Question: Is it OK to have multiple elements in the element in a J2EE web app version 2.4 compliant web.xml like this:
'''
<filter-mapping>
<filter-name>SomeFilter</filter-name>
<url-pattern>*.htm</url-pattern>
<url-pattern>*.do</url-pattern>
</filter-mapping>
'''
I looked up the XSD "web-app_2_4.xsd" file from here : <URL>
and the definition looks like this:
'''
<xsd:complexType name="filter-mappingType">
<xsd:annotation>
<xsd:documentation>
some documentation here
</xsd:documentation>
</xsd:annotation>
<xsd:sequence>
<xsd:element name="filter-name"
type="j2ee:filter-nameType"/>
<xsd:choice>
<xsd:element name="url-pattern"
type="j2ee:url-patternType"/>
<xsd:element name="servlet-name"
type="j2ee:servlet-nameType"/>
</xsd:choice>
<xsd:element name="dispatcher"
type="j2ee:dispatcherType"
minOccurs="0" maxOccurs="4"/>
</xsd:sequence>
<xsd:attribute name="id" type="xsd:ID"/>
</xsd:complexType>
'''
The URL pattern definition looks like this:
So I think, we can have multiple elements in the element.
My Eclipse IDE however does not seem to agree with me, and expects a 'dispatcher' tag.
See image:

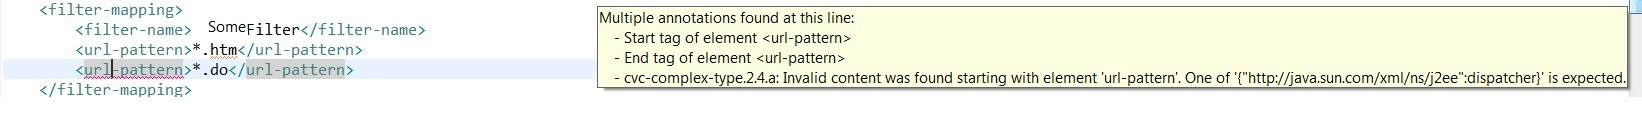
Answer: Default is '1' for 'maxOccurs' and 'minOccurs' in 'sequence' element: <URL>.
And 'choice' allows only one of the elements of it:
<URL>